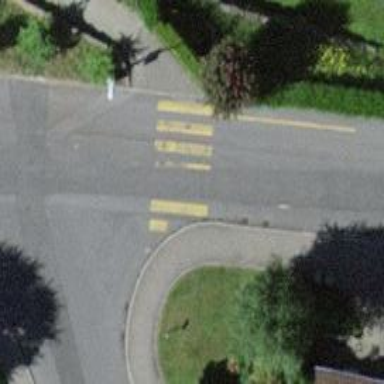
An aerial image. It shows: Kerb barrier.